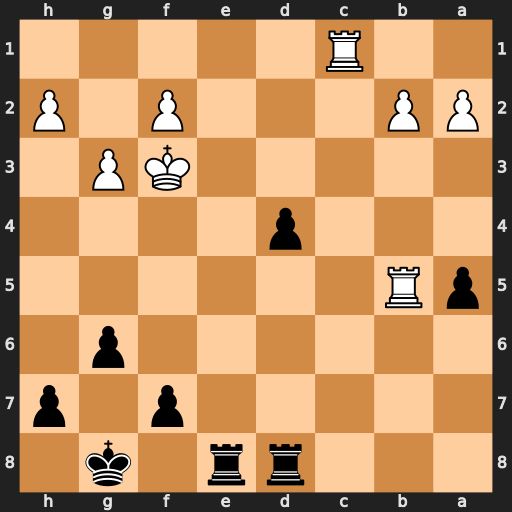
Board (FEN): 3rr1k1/5p1p/6p1/pR6/3p4/5KP1/PP3P1P/2R5
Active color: b
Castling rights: -
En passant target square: -
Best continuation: d3 Kg2 d2 Rd1 Re1 Rb8 Rxb8